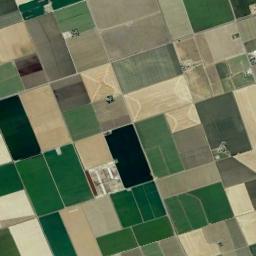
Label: rectangular_farmland